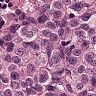
Metastatic tissue present: yes